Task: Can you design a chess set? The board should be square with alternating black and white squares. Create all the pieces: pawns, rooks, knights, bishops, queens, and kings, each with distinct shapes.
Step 1222:
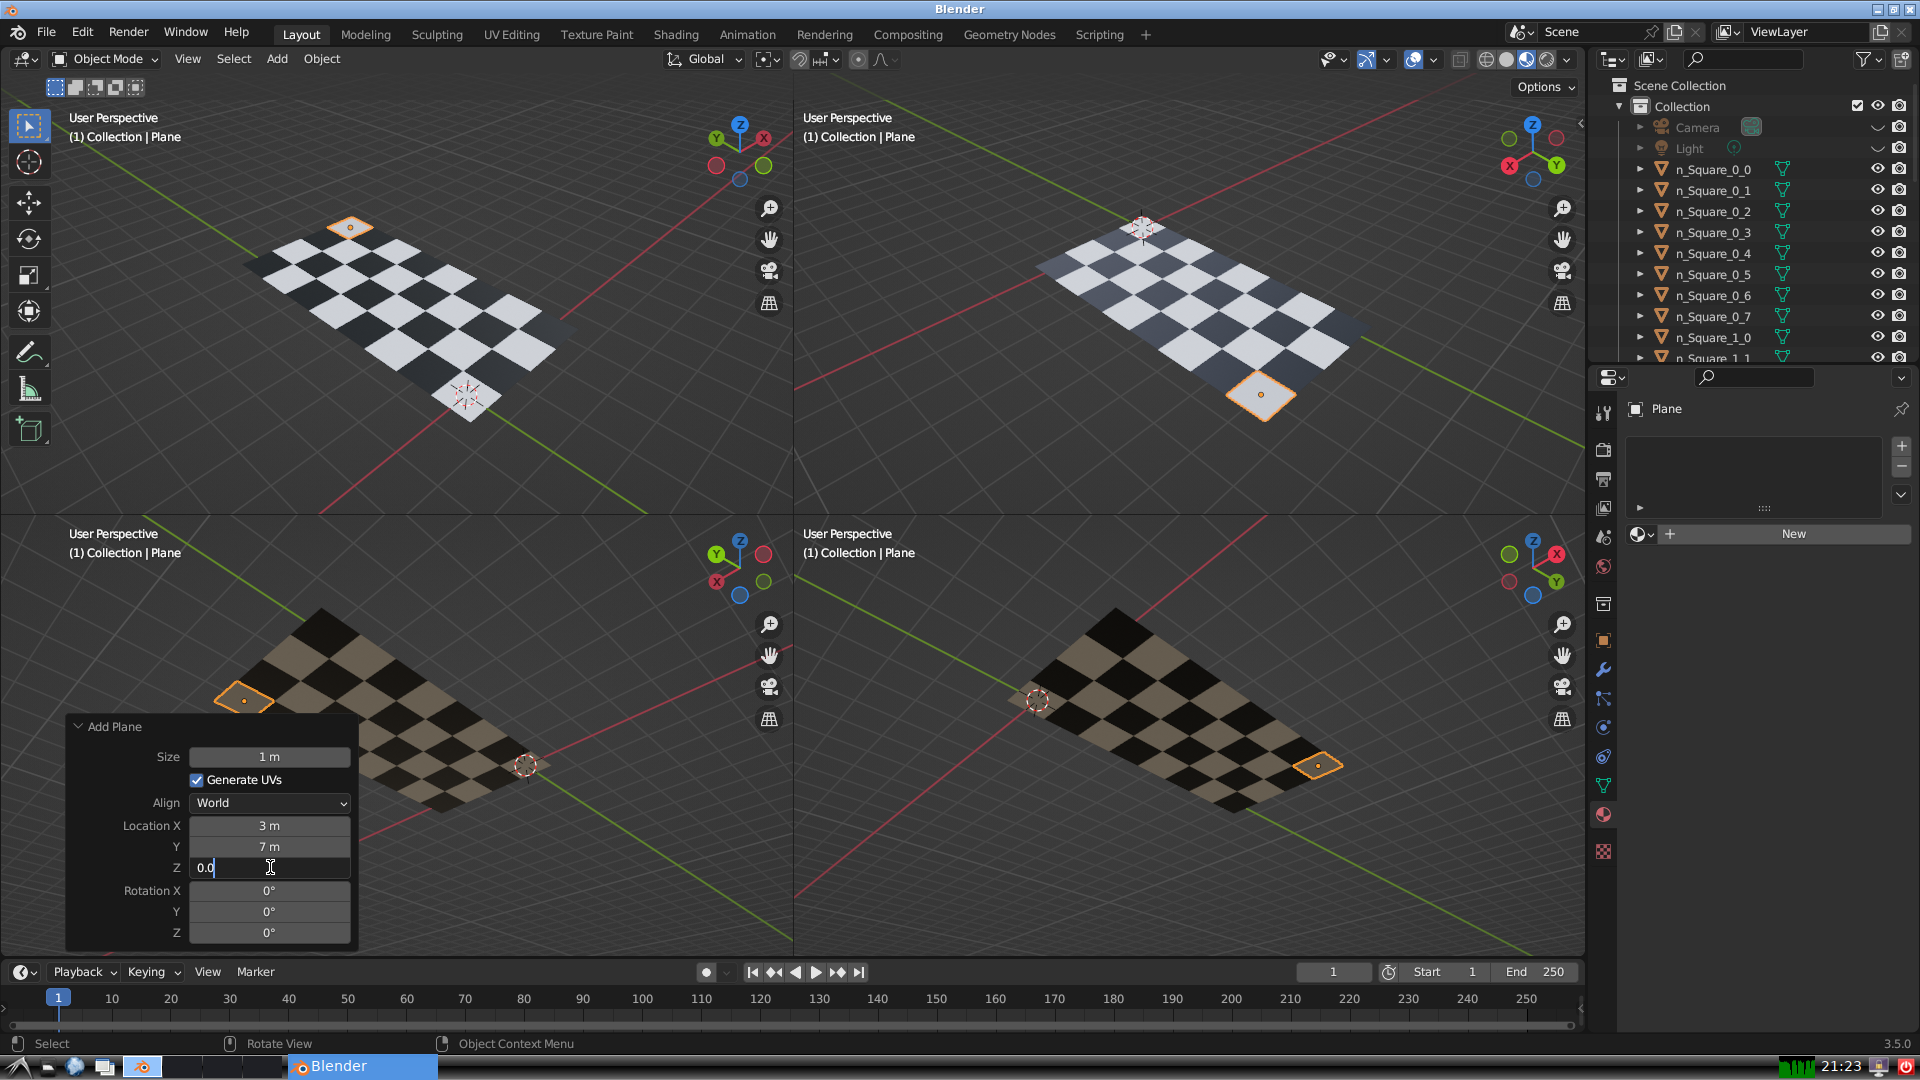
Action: {"key_press": ['Return']}